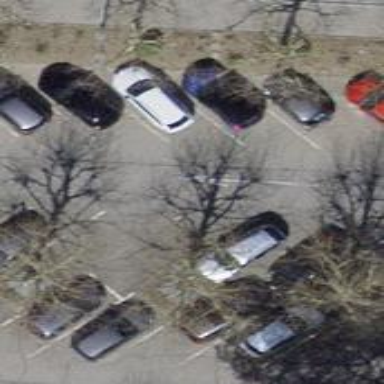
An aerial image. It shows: Car sharing facility.